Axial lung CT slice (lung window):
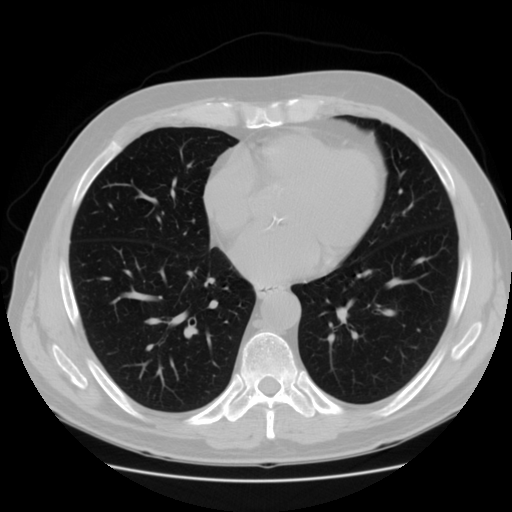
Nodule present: no